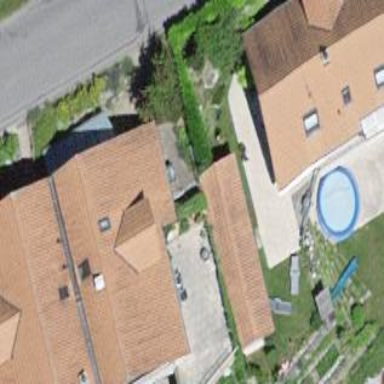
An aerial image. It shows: Residential building.